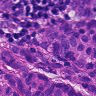
Metastatic tissue present: yes